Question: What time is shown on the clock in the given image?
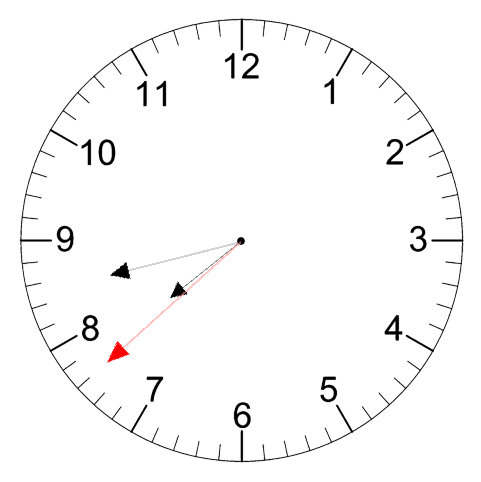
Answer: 07:42:38